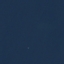
Land use / land cover: SeaLake